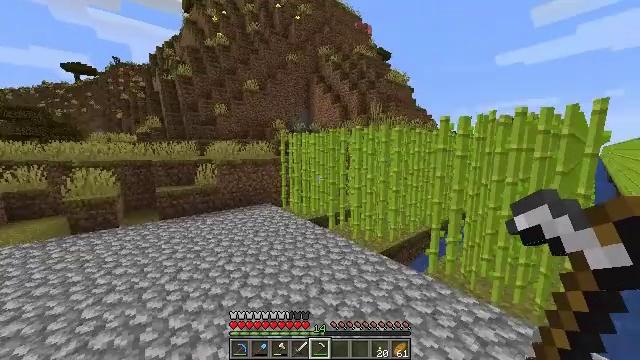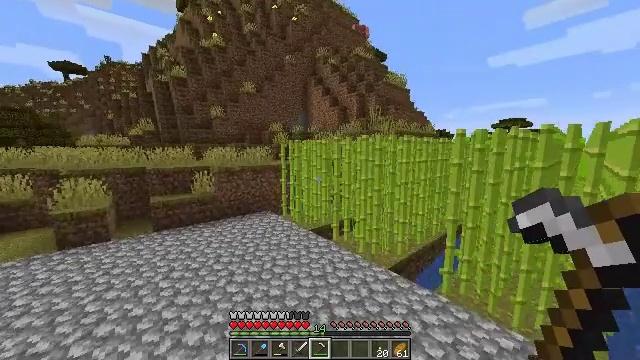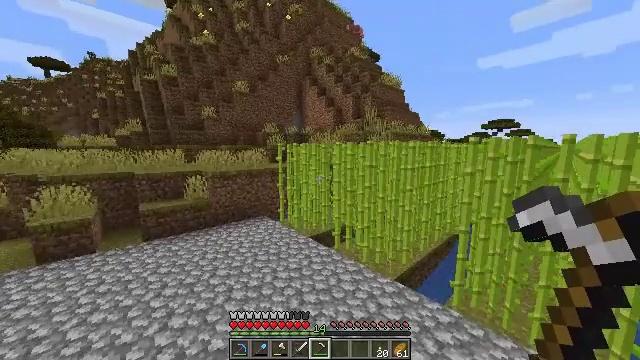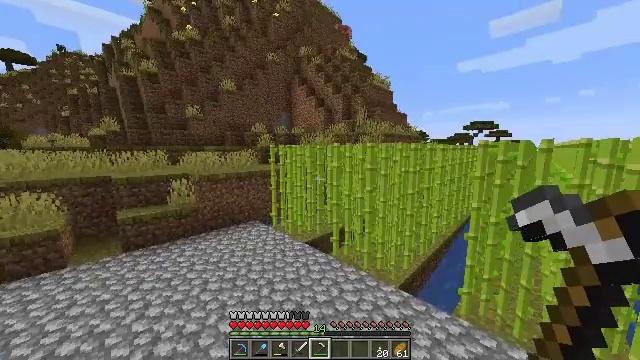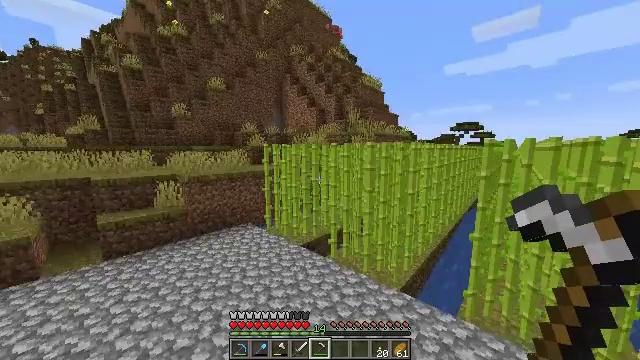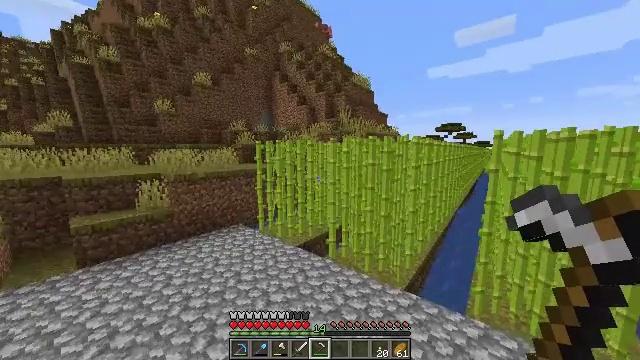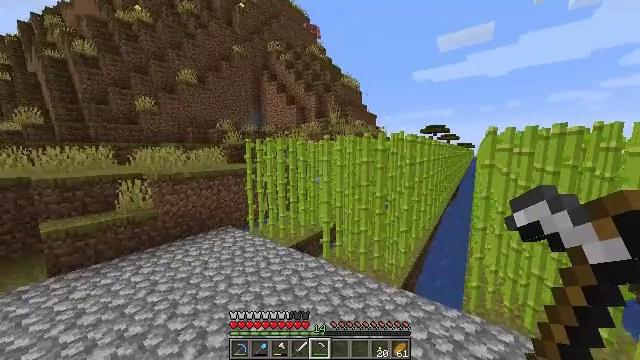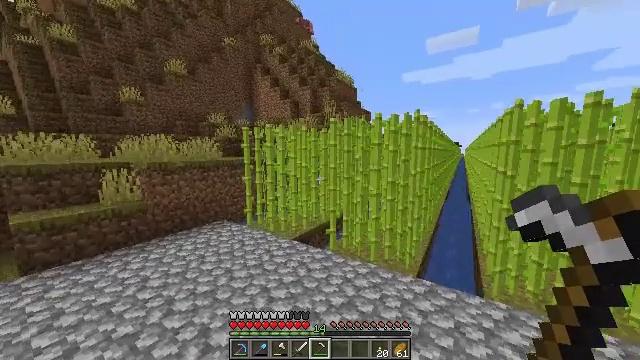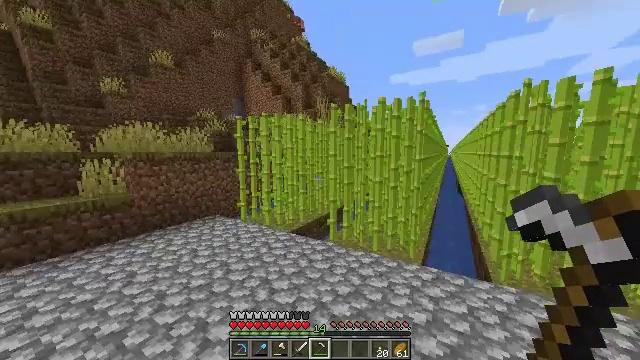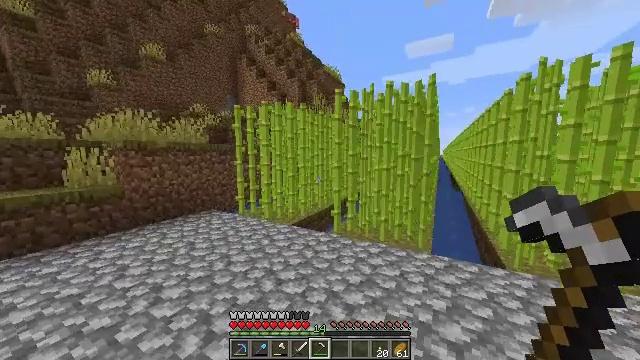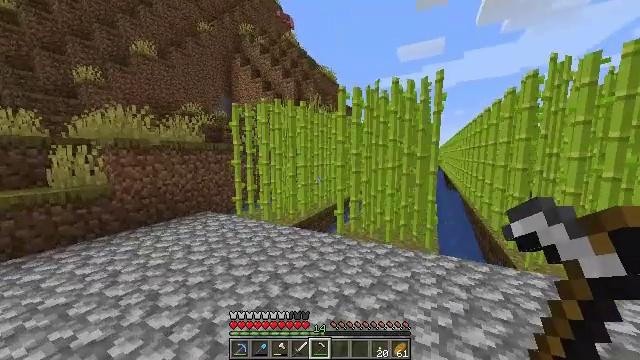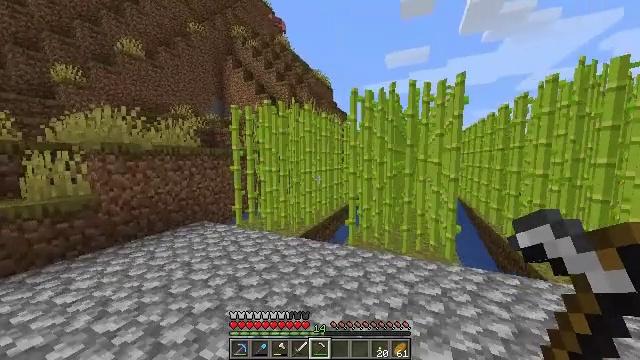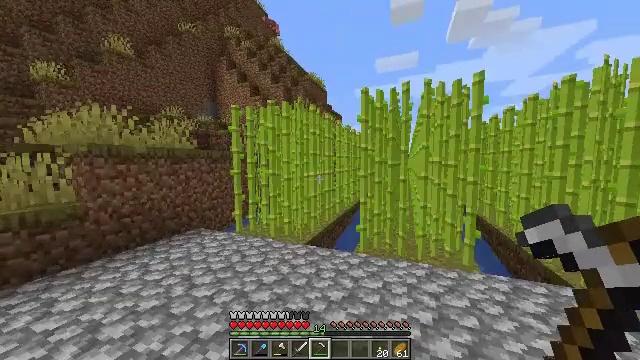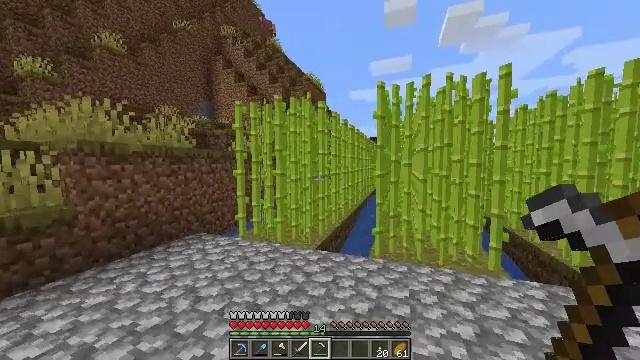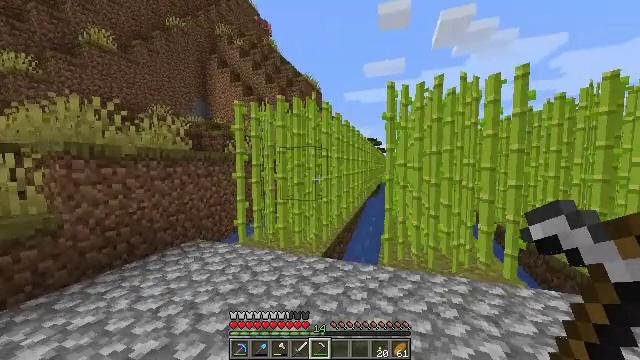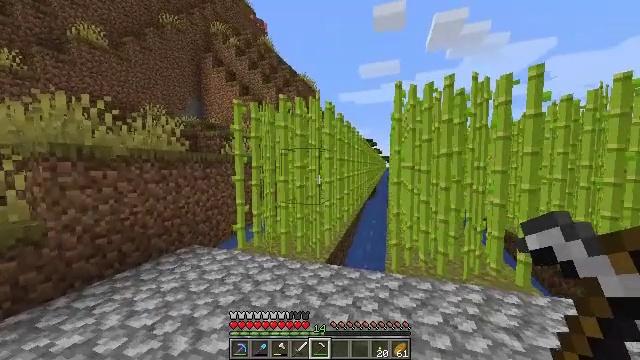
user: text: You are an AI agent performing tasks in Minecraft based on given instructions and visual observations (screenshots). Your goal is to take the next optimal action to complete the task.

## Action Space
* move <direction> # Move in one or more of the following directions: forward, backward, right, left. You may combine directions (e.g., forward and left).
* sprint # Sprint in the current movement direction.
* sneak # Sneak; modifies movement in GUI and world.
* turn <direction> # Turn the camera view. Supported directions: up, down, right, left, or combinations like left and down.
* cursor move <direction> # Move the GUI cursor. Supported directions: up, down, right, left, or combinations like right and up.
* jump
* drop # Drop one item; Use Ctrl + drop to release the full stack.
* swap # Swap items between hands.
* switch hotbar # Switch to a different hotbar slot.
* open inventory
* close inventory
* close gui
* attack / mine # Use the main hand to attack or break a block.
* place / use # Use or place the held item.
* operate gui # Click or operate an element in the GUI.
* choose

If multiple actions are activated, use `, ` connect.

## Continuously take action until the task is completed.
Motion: motion action
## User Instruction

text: Harvest sugar cane from the plant.
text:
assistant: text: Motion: move forward and move left, sprint, turn right, jump
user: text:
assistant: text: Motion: move forward and move left, sprint, turn right, jump
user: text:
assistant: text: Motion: move forward and move left, sprint, turn right, jump
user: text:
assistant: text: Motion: move forward and move left, sprint, turn right, jump
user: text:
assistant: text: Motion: move forward and move left, sprint, turn right, jump
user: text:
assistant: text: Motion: move forward and move left, sprint, turn right, jump
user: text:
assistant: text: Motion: move forward and move left, sprint, turn right
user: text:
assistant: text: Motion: move forward and move left, turn right
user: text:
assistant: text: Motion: move forward and move left, turn right
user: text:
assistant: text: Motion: move forward and move left, turn right
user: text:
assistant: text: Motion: move forward and move left, turn right and up
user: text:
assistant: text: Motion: move forward and move left, turn right
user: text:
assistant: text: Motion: move forward and move left, turn right
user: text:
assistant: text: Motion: move forward and move left, turn right
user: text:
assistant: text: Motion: move forward and move left, turn right
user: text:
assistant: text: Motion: move forward and move left
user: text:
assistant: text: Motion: move forward and move left
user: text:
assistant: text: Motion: move forward and move left, turn right
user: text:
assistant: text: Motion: move forward and move left
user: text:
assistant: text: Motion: move forward, turn right
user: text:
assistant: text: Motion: move forward, turn right, attack / mine
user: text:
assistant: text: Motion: move forward, attack / mine
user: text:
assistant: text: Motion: attack / mine
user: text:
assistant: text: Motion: attack / mine
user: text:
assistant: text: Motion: attack / mine
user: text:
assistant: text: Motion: attack / mine
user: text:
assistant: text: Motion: attack / mine
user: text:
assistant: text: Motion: attack / mine
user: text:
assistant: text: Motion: attack / mine
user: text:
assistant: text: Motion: turn right, attack / mine